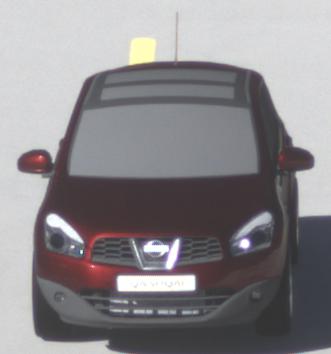
Make: Nissan
Model: Qashqai 1.6
Detailed model: Qashqai (J10)
Model produced from: 2010/03
Model produced until: 2010/08
Doors: 5
Color: red
Road condition: dry road
Daytime: morning or afternoon
Contrast: high contrast